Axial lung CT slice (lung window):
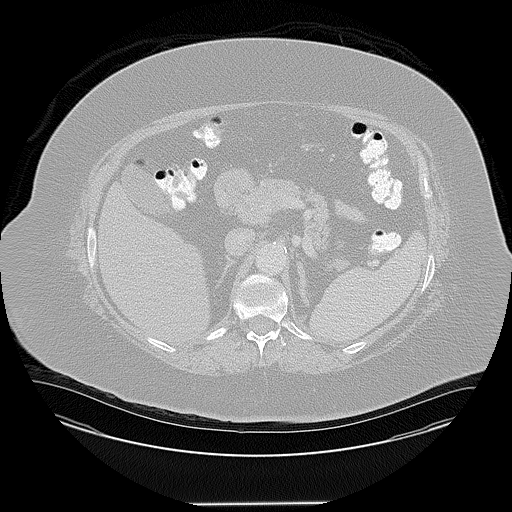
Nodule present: no